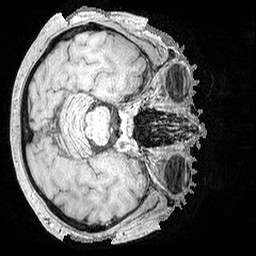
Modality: MP2RAGE
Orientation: axial
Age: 70
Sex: female
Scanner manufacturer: siemens
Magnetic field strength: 3 T
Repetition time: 5 s
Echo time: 0.00298 s